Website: crate-barrel
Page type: newsletter-management
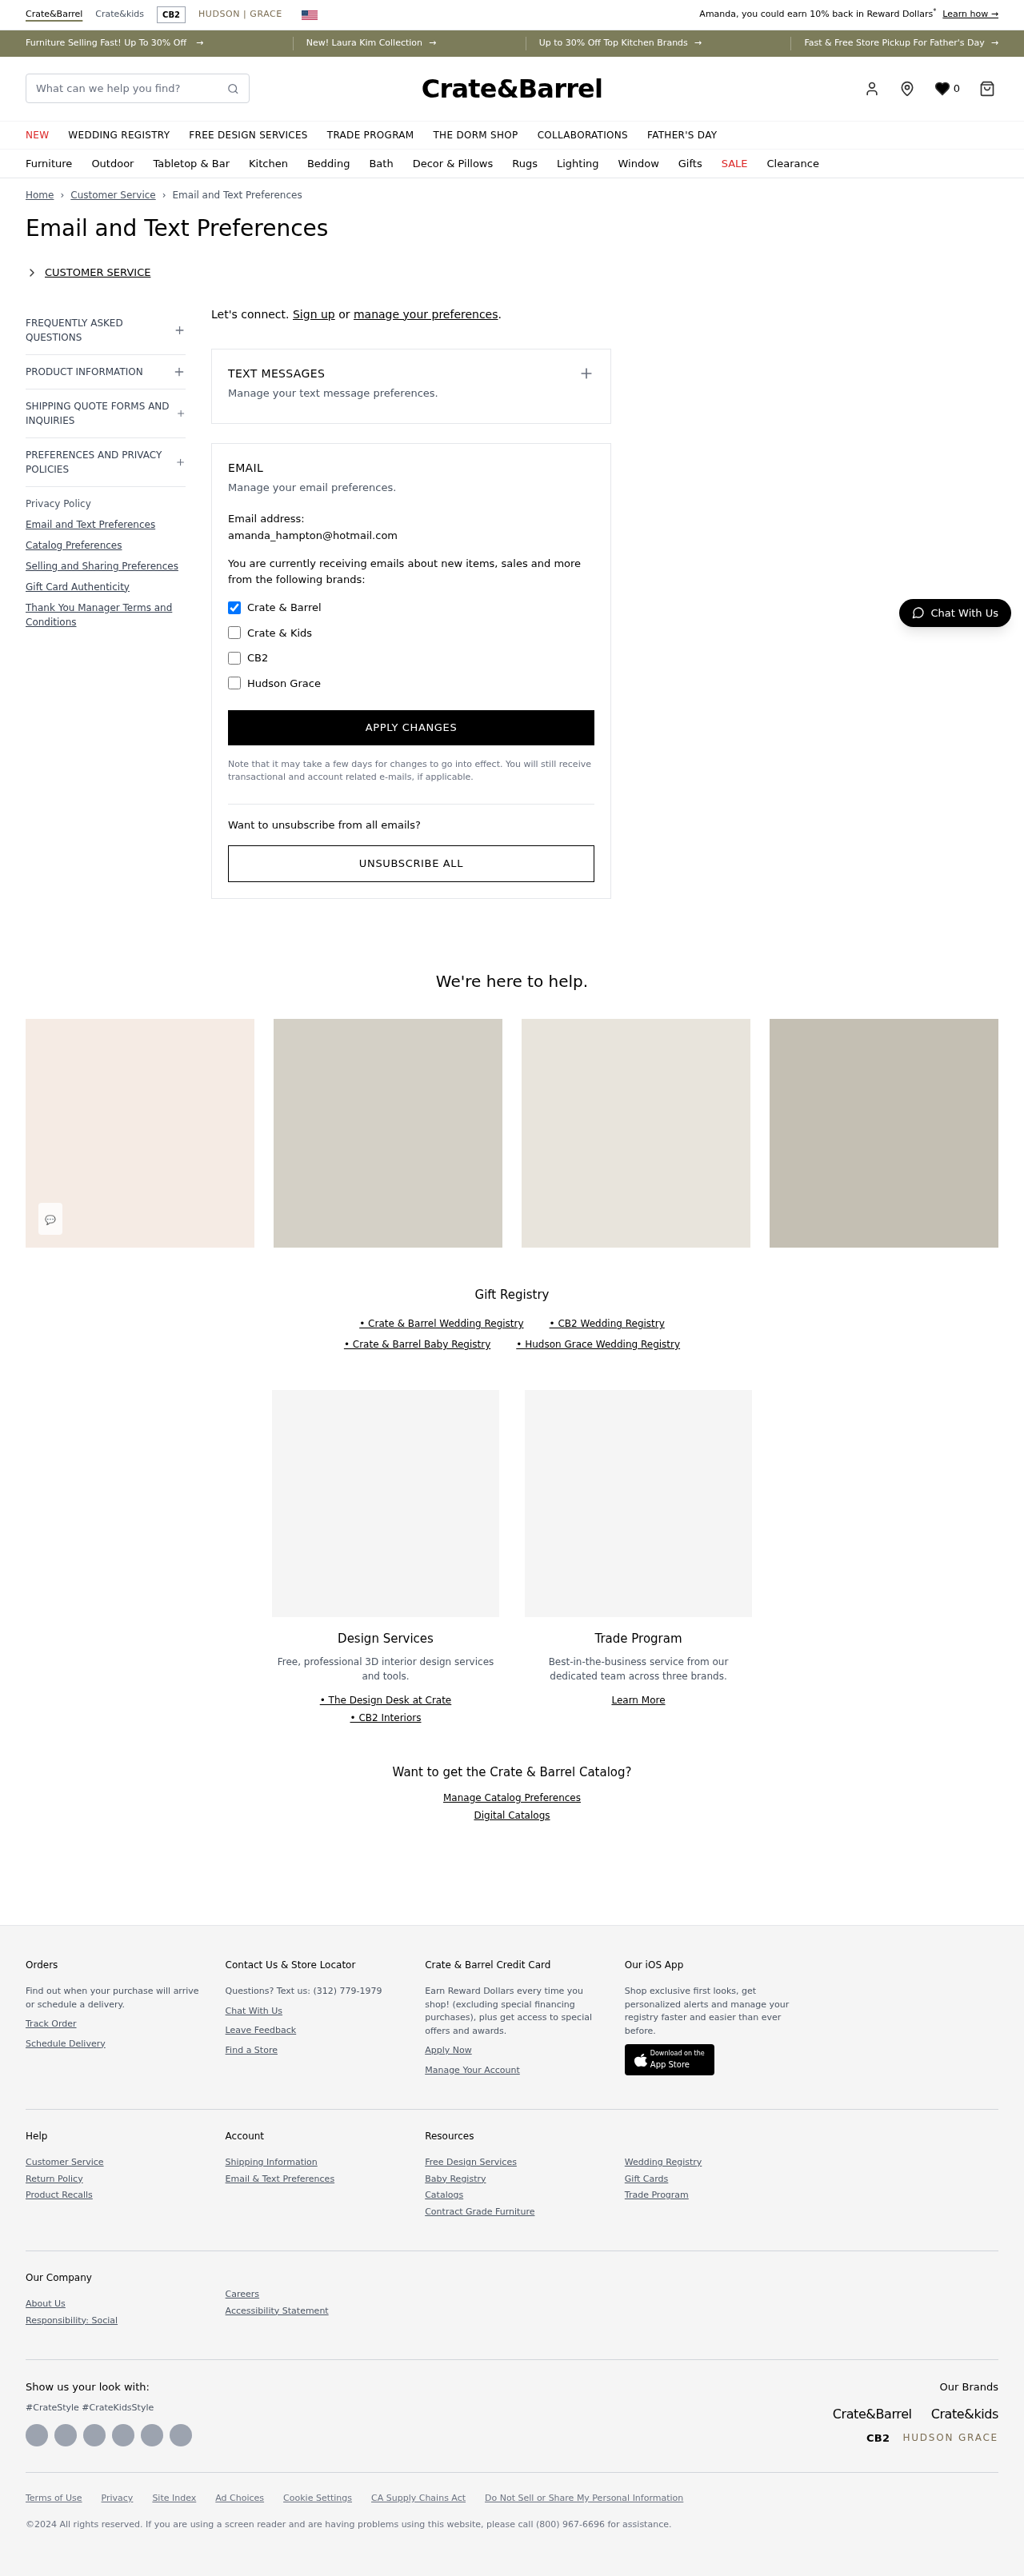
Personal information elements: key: PII_EMAIL
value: amanda_hampton@hotmail.com
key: PII_FIRSTNAME
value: Amanda
Search elements: key: HEADER_SEARCH
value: What can we help you find?
Other elements: key: WISHLIST_COUNT
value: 0